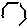
Label: hexagon